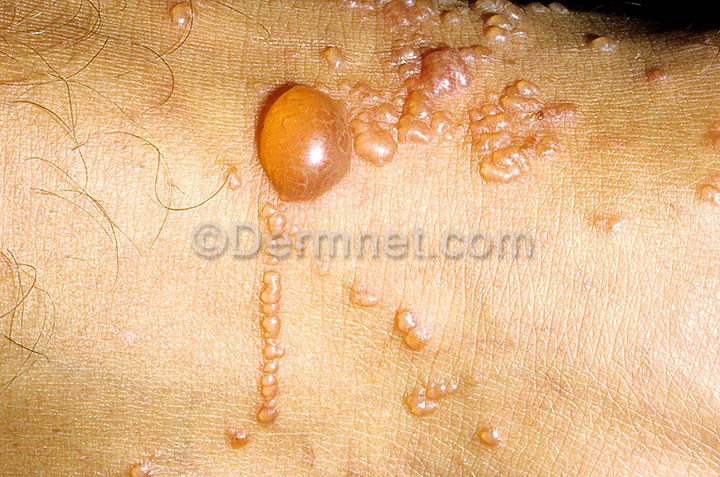
Disease: Poison Ivy Photos and other Contact Dermatitis